Question: I'm using VisualSVN Server for my back-end SVN server (if that matters).
Below are two sets of commands. The first set creates a folder and then checks out a folder in SVN to that newly created Windows folder. The second set (single command) is giving a conflict error, but I do not know why. I'm trying to do a sparse checkout and just check out two folders. Ideally I would like the files under those two folders in addition (--set-depth immediates), but I have not gotten that far. I looked at using TortoseProc.exe, but that API does not provide sufficient commands to do this from what I read. If you know how to resolve this issue using svn commands, let me know. I've tried several different variations of 'svn checkout', 'svn update', 'svn up', and a combination thereof.
The folder was created, and the '.svn' folder was created in that '_TEST' folder in Windows. So I've verified the 1st set of commands.
'''
K:
cd "K:\Projects\PRJ-71\"
mkdir "_TEST"
svn checkout --depth empty "https://example.com:8443/svn/docs/objects/trunk/" "_TEST"
'''
'''
K:\Projects\PRJ-71>svn update --set-depth empty _TEST/NZ/F_CORPORATION_SIZE
K:\Projects\PRJ-71>svn update --set-depth empty _TEST/NZ/F_COVERAGE_MEMBER
'''
'''
K:\Projects\PRJ-71>svn update --set-depth empty _TEST/NZ/F_CORPORATION_SIZE
Skipped '\_TEST\NZ\F_CORPORATION_SIZE'
Summary of conflicts:
Skipped paths: 1
'''
# EDIT (comment request):

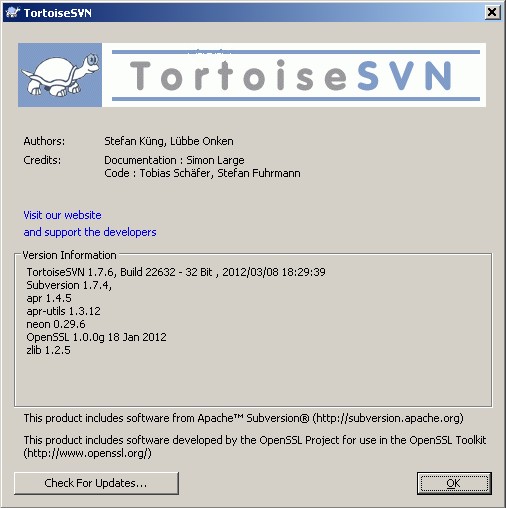
Answer: You're getting the error because 'NZ' doesn't exist yet - there's nothing there update in the first place. There are two ways to fix this:
1. Tell svn update to create all necessary parent directories: svn update --set-depth empty --parents _TEST/NZ/F_CORPORATION_SIZE
2. Do it in steps, one per directory level svn update --set-depth empty _TEST/NZ svn update --set-depth empty _TEST/NZ/F_CORPORATION_SIZE svn update --set-depth empty _TEST/NZ/F_COVERAGE_MEMBER